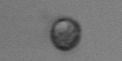
Label: Dinophyceae